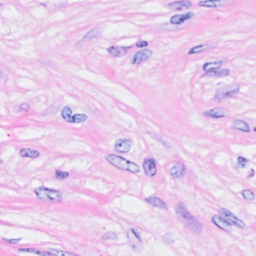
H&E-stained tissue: Breast